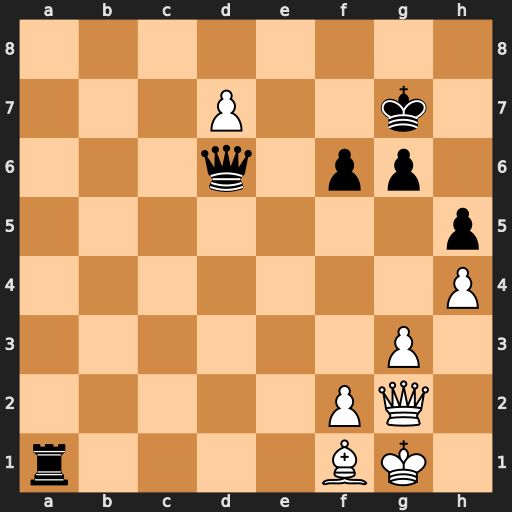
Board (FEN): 8/3P2k1/3q1pp1/7p/7P/6P1/5PQ1/r4BK1
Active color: w
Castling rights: -
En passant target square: -
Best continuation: Qb7 Qe7 Qc7 Rc1 Qxc1